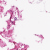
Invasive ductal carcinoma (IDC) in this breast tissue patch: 0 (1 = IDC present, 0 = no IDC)